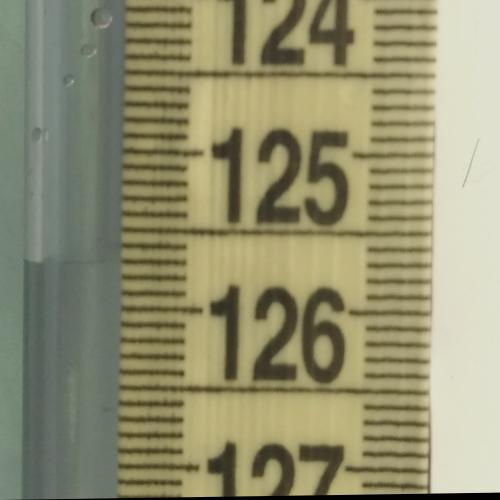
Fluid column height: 125.7 cm